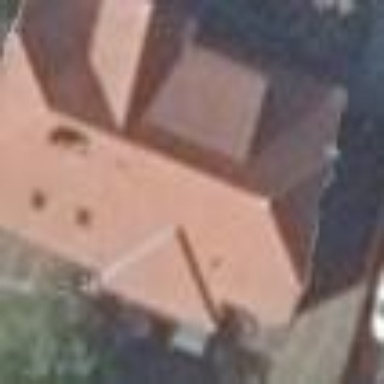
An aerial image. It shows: Simple and straightforward house.